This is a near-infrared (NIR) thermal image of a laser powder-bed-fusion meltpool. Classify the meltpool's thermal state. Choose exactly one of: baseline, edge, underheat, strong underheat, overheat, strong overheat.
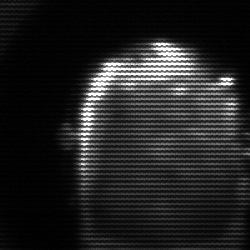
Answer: baseline